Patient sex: F
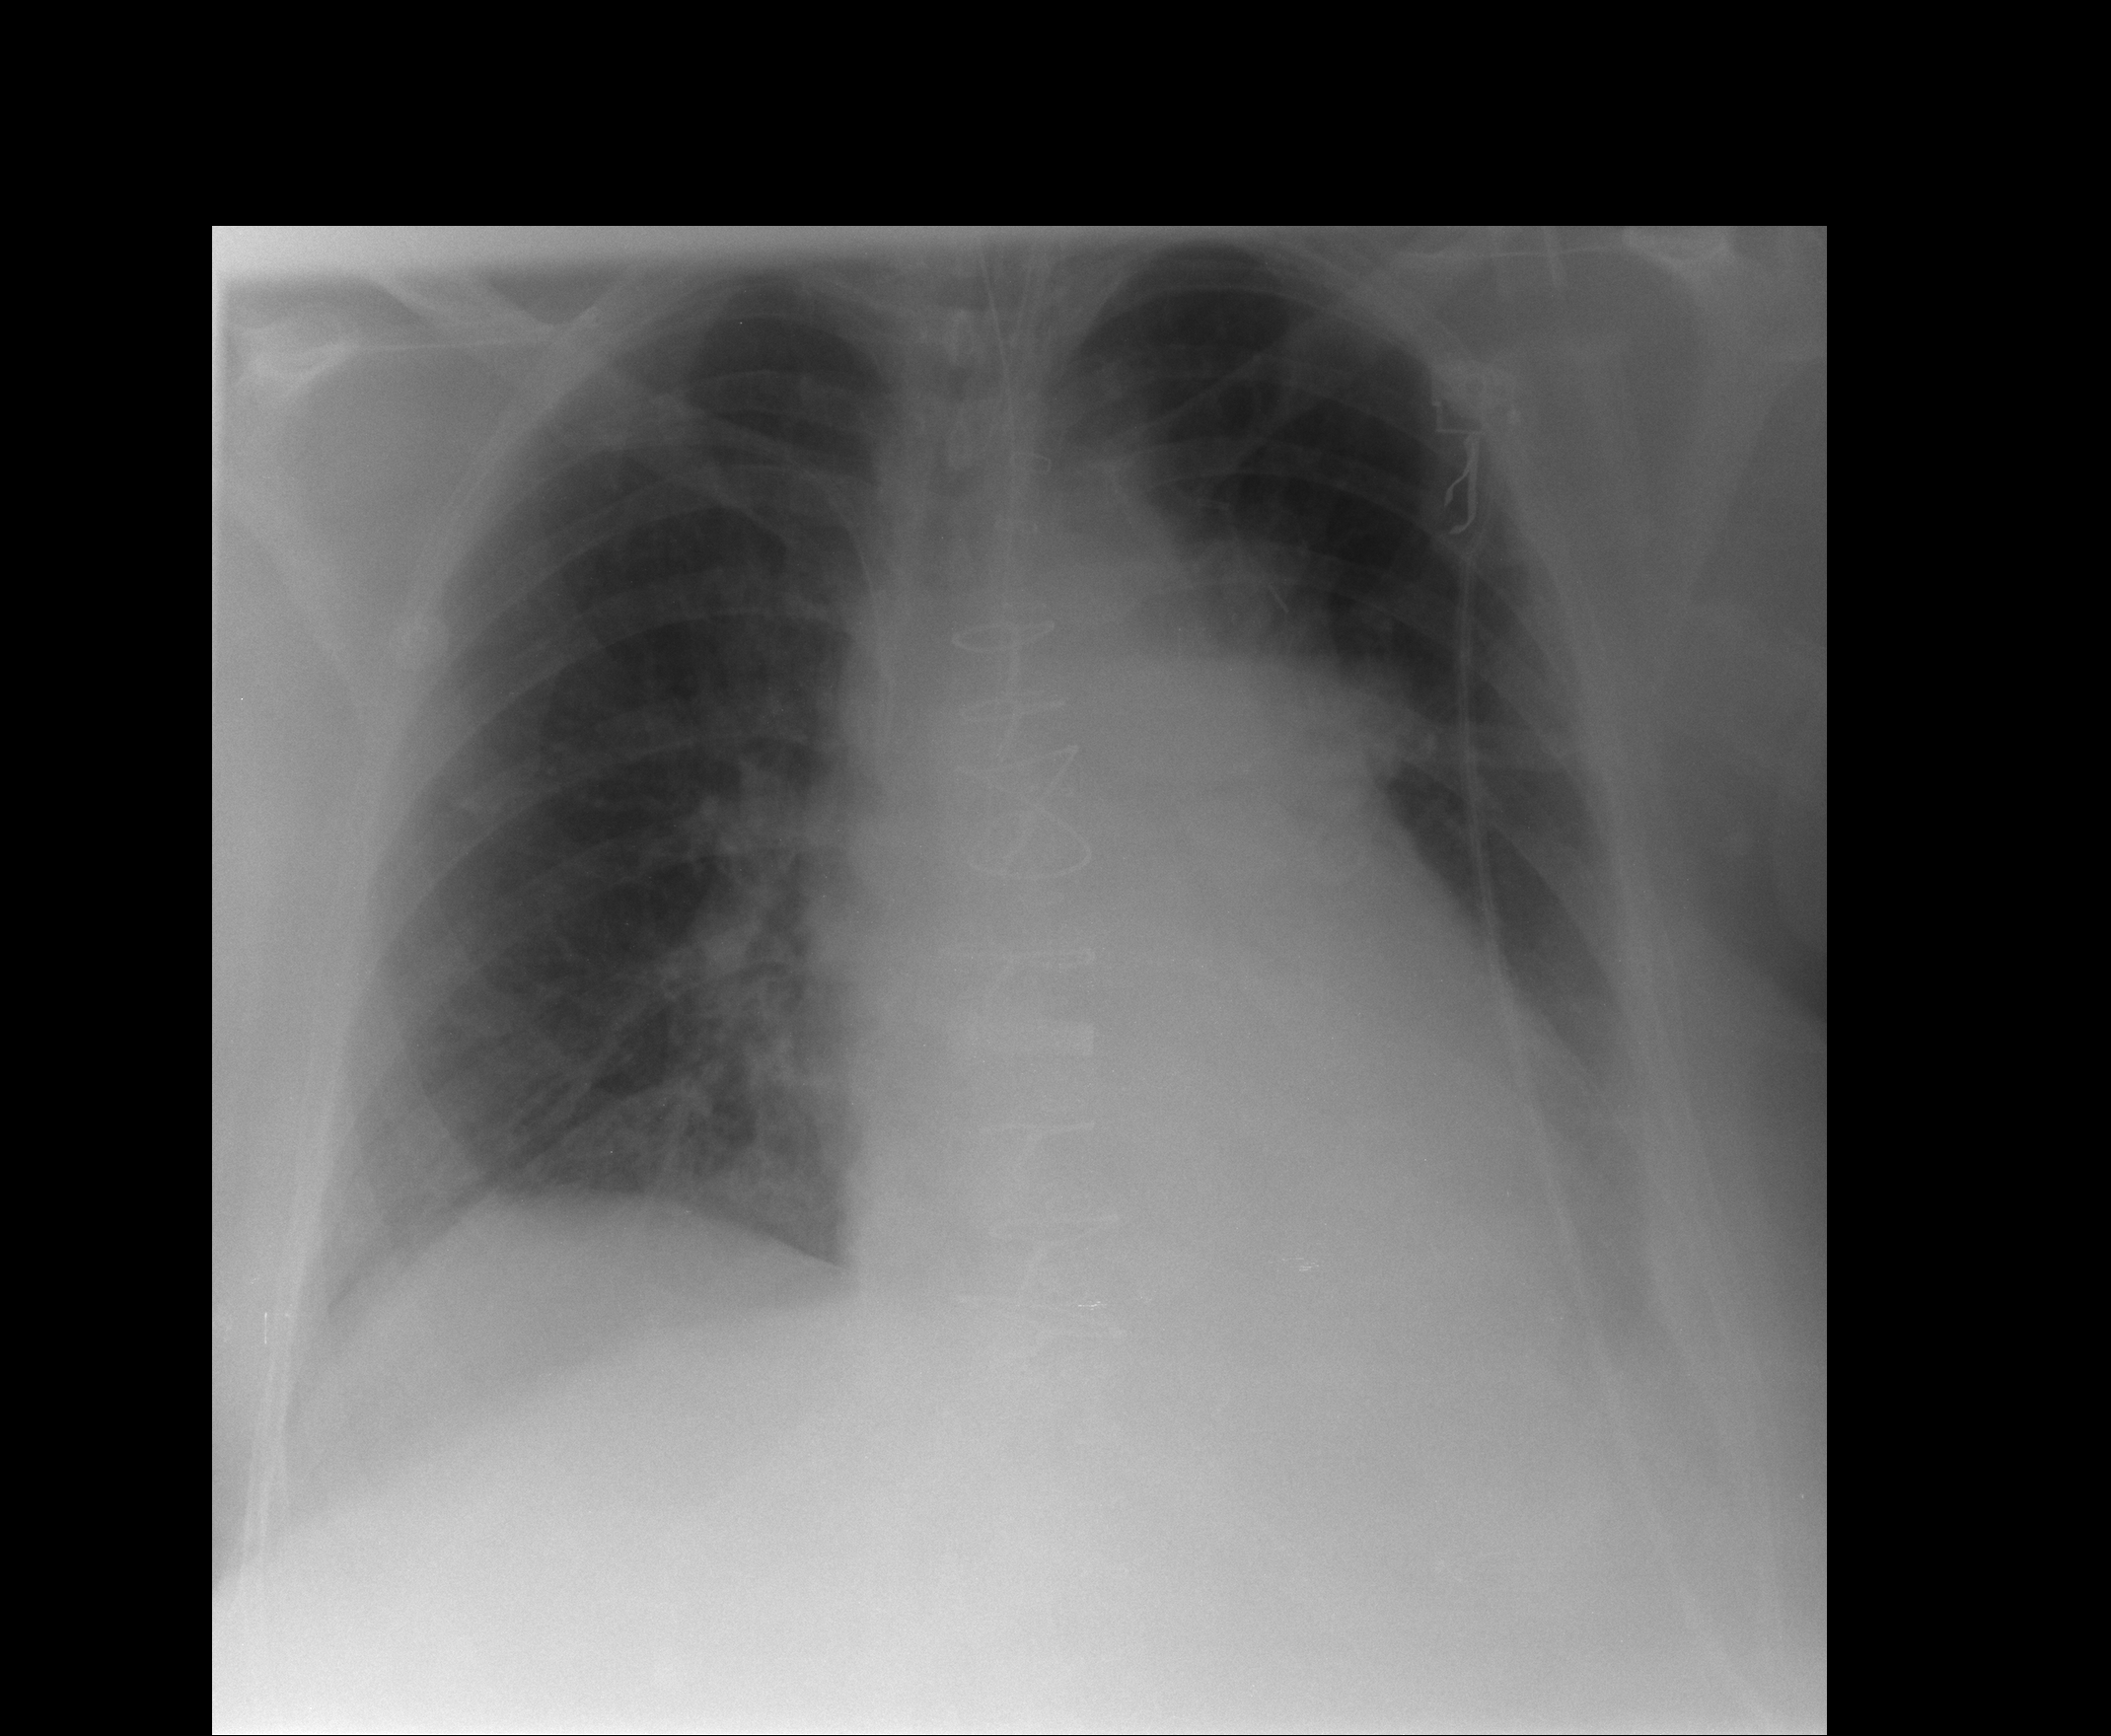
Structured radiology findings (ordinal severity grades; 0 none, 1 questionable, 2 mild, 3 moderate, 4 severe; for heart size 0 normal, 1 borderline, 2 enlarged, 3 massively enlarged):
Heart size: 2
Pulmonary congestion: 1
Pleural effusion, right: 0
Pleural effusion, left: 2
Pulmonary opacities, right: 1
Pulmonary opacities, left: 1
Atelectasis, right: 2
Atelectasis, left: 2